Question: I have table with dynamic Rows and columns,i was trying to convert HTML table to Json by looping through each 'tr' and 'td' and finding values inside textbox but with no luck.Here is my js code.
'''
$("#btn_Table2Json").click(function () {
var rows = [];
$('table.dynatable tbody tr').each(function (i, n) {
var $row = $(n);
if (n.className.toUpperCase() != "Prototype".toUpperCase() && n.className.toUpperCase() != "Header".toUpperCase()) {
$('table.dynatable tbody td').each(function (j, d) {
rows.push({
//Here id,Name,Address,Contact are dynamic.so need to find it inside of 'th' of table.
//but i am not being able to find it, so i just hard coded it :(
Id: $row.find('td:eq(0)').text(),
Name: $row.find('td:eq(1)').text(),
Address: $row.find('td:eq(2)').text(),
Contact: $row.find('td:eq(2)').text()
});
});
}
});
//debugger;
alert(JSON.stringify(rows));
//alert(table.toString());
});
'''

For above table JSON output should be:
'''
[{ID:"1",Name:"Bibek",Address:"lubhoo",Contact:"98411"},{ID:"4",Name:"Suraj",Address:"Sanagaun",Contact:"984511"}]
'''
My Html is (columns and rows are dynamic)
'''
<table class="dynatable">
<thead>
<tr class="Header">
<th id="AddRowTh"><button class="add">Add Row</button></th>
<th>ID &nbsp;&nbsp;<a href="#" class="RemoveColumn">Remove</a></th>
<th>Name&nbsp;&nbsp;<a href="#" class="RemoveColumn">Remove</a></th>
<th>Address&nbsp;&nbsp;<a href="#" class="RemoveColumn">Remove</a></th>
<th>Contact&nbsp;&nbsp;<a href="#" class="RemoveColumn">Remove</a></th>
<th id="AddColumnTh"><button style="width: 100px; height: 25px" class="addColumn">Add Column</button></th>
</tr>
</thead>
<tbody>
<tr class="prototype">
<td><p class="RowName"></p><a href="#" class="RemoveRow">Remove</a><!--<button class="remove">Remove</button>--></td>
<td><input type="text" name="id[]" value="0" class="id" /></td>
<td><input type="text" name="name[]" value="" /></td>
<td><input type="text" name="col4[]" value="" /></td>
<td><input type="text" name="col3[]" value="" /></td>
</tr>
</table>
'''
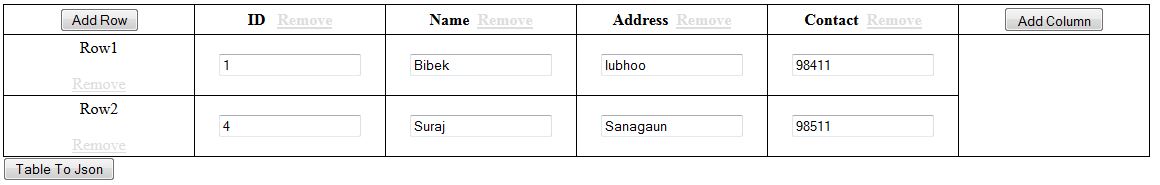
Answer: # Basic Solution - Demo
Because you are using actual input fields, all you really need to do is wrap it in a form. Once you have it as a form, you can select it using jQuery and call 'serializeArray()' to create a name-value array of your inputs.
'''
var table = $('#my_form').serializeArray();
console.log(table);
alert(JSON.stringify(table));
'''
The result isn't going to be 100% like you want it. As you can see, all the inputs are in order, but there isn't a really reliable way to know the difference between the rows. Also, I don't think order is guaranteed.
'''
[{"name":"id[]","value":"1"},
{"name":"name[]","value":"Billy"},
{"name":"col4[]","value":"Home"},
{"name":"col3[]","value":"Phone"},
{"name":"id[]","value":"2"},
{"name":"name[]","value":"Bob"},
{"name":"col4[]","value":"work"},
{"name":"col3[]","value":"Cell"}]
'''
---
# Maintain row groupings - Demo
If you edit your '<input name="something[]">' named arrays to have the row number, then you'll be able to know which values belong together. For example, if you had two rows, the input names would look like this:
'''
<tr class="prototype">
<td><input type="text" name="id[0]" value="1" class="id" /></td>
<td><input type="text" name="name[0]" value="Billy" /></td>
<td><input type="text" name="col4[0]" value="Home" /></td>
<td><input type="text" name="col3[0]" value="Phone" /></td>
</tr>
<tr class="prototype">
<td><input type="text" name="id[1]" value="2" class="id" /></td>
<td><input type="text" name="name[1]" value="Bob" /></td>
<td><input type="text" name="col4[1]" value="work" /></td>
<td><input type="text" name="col3[1]" value="Cell" /></td>
</tr>
'''
(notice the name arrays have the row number in it) and the returning results would looks like this:
'''
[{"name":"id[0]","value":"1"},
{"name":"name[0]","value":"Billy"},
{"name":"col4[0]","value":"Home"},
{"name":"col3[0]","value":"Phone"},
{"name":"id[1]","value":"2"},
{"name":"name[1]","value":"Bob"},
{"name":"col4[1]","value":"work"},
{"name":"col3[1]","value":"Cell"}]
'''
---
# Massage results into desired output - Demo
Obviously the results still don't match what you are looking for, but that can be fixed too. We know the name of the field, we know the field's value, and now we know its row number too. Using some regular expressions, we can separate out the name from the row number. Using a loop we can move things around to a format that we like:
'''
var table = $('#my_form').serializeArray();
var final_results = [];
var row_patt = /\[(\d+)\]$/; // Gets the row number inside []
var name_patt = /^[^\[]+/; // Gets the name without the [0]
$(table).each( function(index, ele){
// Get the name of input and row number
var rowNum = parseInt(row_patt.exec(ele.name)[1]);
var name = name_patt.exec(ele.name);
// Add the name and value to the correct spot in results
if( final_results[rowNum] === undefined ){
final_results[rowNum] = {};
}
final_results[rowNum][name] = ele.value;
});
'''
Now we have a nicely formatted array of hashes that list each value per row:
'''
[{"id":"1","name":"Billy","col4":"Home","col3":"Phone"},
{"id":"2","name":"Bob", "col4":"work","col3":"Cell"}]
'''